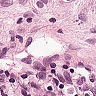
Metastatic tissue present: yes